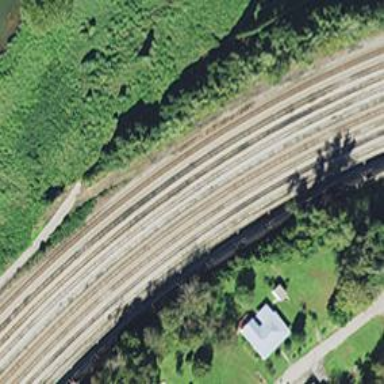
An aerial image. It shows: Railway yard in service.